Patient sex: M
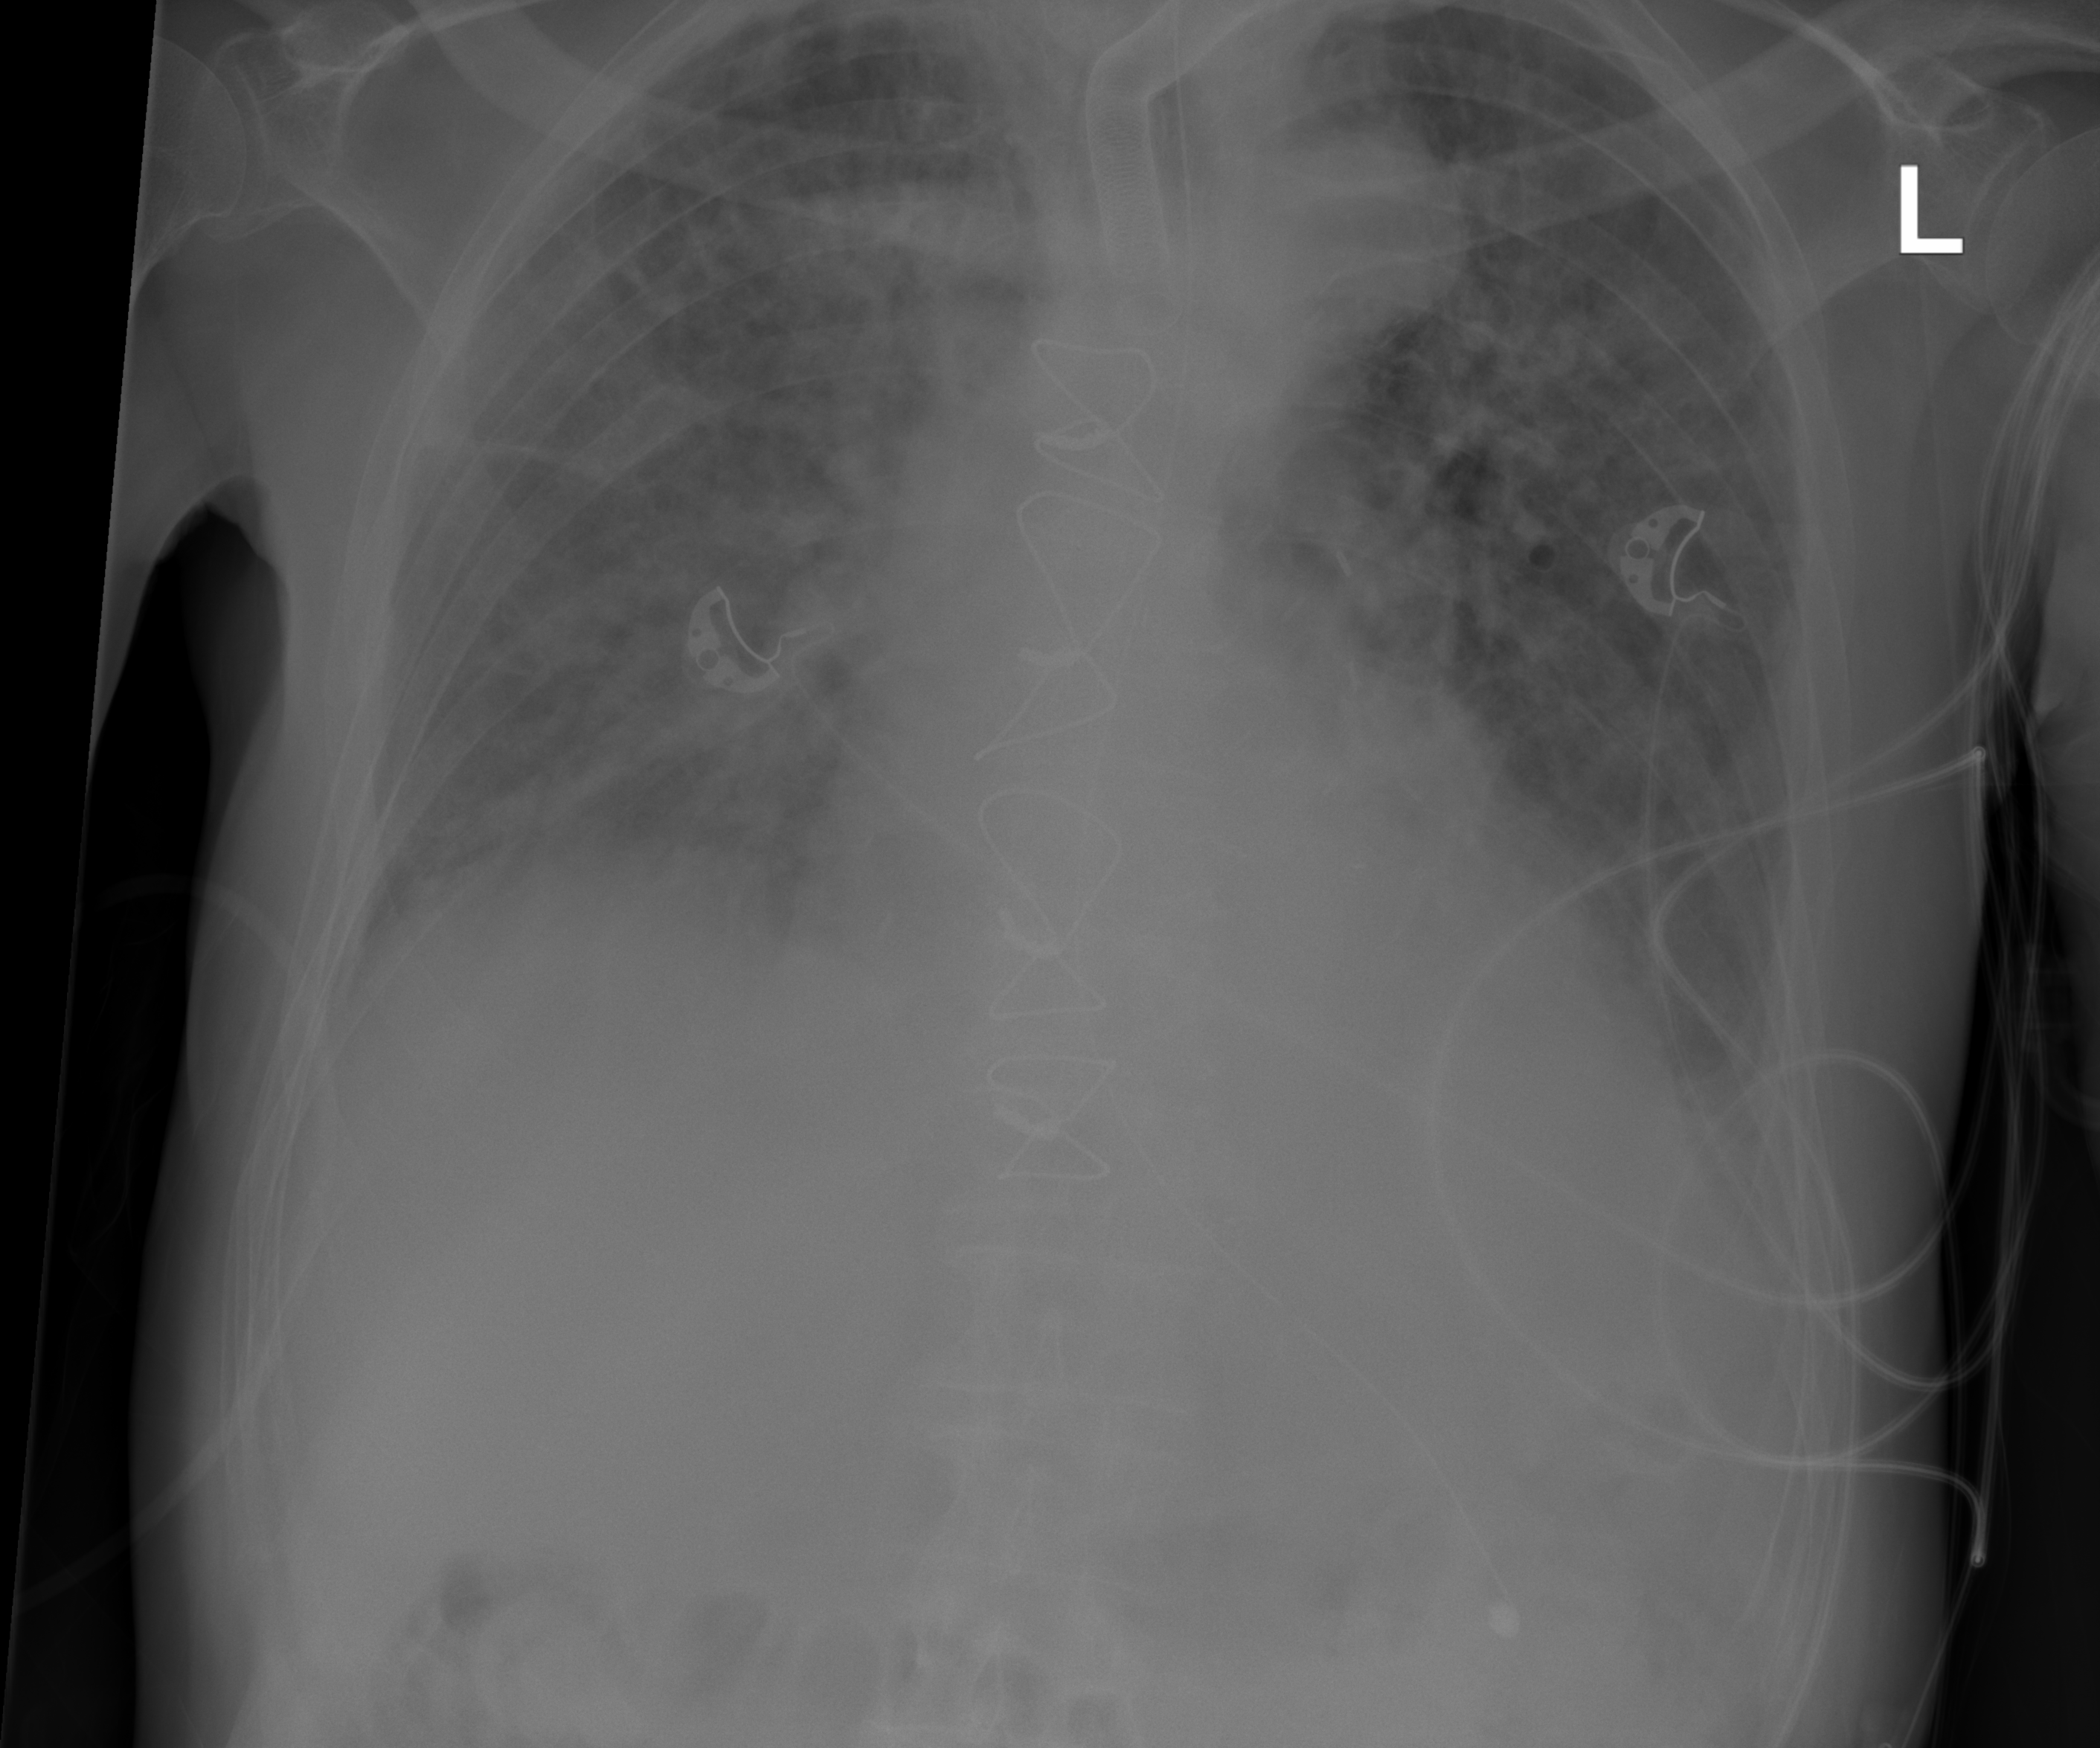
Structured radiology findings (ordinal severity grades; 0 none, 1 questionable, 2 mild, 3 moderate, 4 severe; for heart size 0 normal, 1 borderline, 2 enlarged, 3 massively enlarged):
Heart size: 2
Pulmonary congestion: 2
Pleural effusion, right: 2
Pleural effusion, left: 2
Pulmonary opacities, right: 3
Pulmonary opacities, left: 3
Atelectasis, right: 2
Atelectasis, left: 2